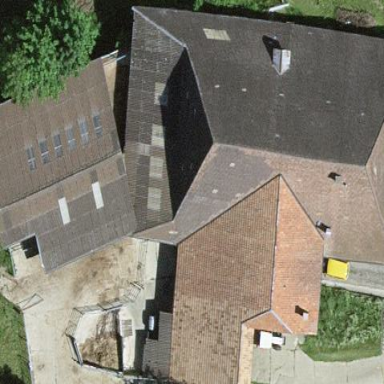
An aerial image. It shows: Farm building.